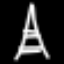
Label: The Eiffel Tower